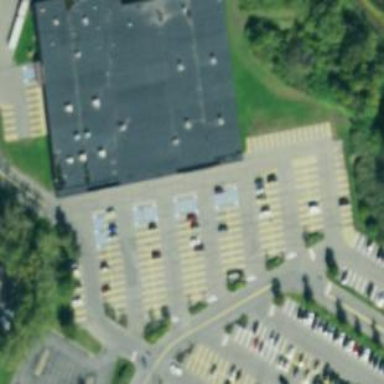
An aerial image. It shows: Flat-roofed retail building.